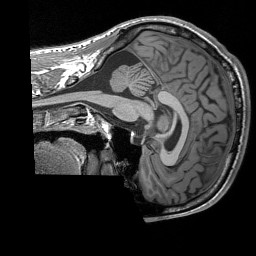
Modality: T1w
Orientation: sagittal
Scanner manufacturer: siemens
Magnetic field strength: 3 T
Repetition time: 1.76 s
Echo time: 0.0022 s